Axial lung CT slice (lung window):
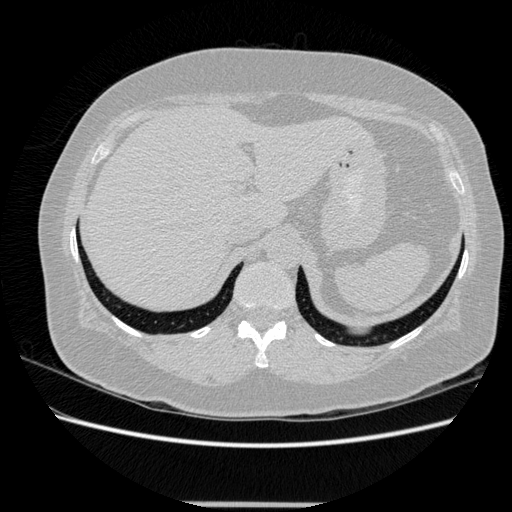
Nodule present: no